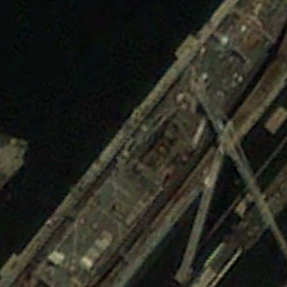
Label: combat